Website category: university
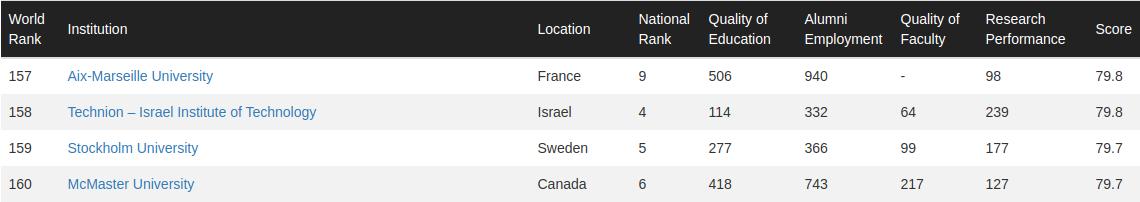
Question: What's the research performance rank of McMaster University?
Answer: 127

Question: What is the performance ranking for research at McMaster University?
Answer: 127

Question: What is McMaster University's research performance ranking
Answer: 127

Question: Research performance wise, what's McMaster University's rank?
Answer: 127

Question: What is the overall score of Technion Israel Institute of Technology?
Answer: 79.8

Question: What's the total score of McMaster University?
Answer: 79.7

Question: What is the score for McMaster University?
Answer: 79.7

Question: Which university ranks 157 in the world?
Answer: Aix-Marseille University

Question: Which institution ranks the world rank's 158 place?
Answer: Technion Israel Institute of Technology

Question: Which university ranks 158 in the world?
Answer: Technion Israel Institute of Technology

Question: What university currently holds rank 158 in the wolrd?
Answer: Technion Israel Institute of Technology

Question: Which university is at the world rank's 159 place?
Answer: Stockholm University

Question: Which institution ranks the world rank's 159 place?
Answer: Stockholm University

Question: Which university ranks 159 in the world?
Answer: Stockholm University

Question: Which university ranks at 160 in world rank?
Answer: McMaster University

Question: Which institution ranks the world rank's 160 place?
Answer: McMaster University

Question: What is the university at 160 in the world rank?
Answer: McMaster University

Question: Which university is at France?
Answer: Aix-Marseille University

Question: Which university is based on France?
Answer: Aix-Marseille University

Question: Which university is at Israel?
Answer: Technion Israel Institute of Technology

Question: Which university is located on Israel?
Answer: Technion Israel Institute of Technology

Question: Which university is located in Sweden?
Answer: Stockholm University

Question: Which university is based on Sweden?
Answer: Stockholm University

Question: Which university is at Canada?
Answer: McMaster University

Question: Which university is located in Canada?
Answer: McMaster University

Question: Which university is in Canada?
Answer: McMaster University

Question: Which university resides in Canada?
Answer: McMaster University

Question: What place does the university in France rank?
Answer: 157

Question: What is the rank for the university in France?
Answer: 157

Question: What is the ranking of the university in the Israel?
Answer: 158

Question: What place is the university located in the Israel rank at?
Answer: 158

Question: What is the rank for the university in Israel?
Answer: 158

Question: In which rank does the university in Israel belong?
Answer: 158

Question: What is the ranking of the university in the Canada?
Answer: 160

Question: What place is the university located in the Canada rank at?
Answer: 160

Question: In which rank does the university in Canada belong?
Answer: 160

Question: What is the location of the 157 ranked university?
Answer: France

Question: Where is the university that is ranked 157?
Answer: France

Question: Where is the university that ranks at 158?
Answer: Israel

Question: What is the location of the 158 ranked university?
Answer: Israel

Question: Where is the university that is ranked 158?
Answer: Israel

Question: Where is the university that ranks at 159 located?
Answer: Sweden

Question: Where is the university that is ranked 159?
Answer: Sweden

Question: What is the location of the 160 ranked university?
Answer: Canada

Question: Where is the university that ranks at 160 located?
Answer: Canada